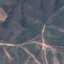
Label: HerbaceousVegetation